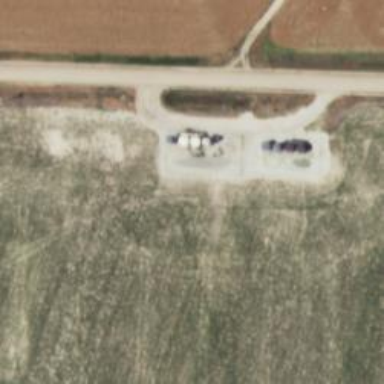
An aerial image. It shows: Silo.